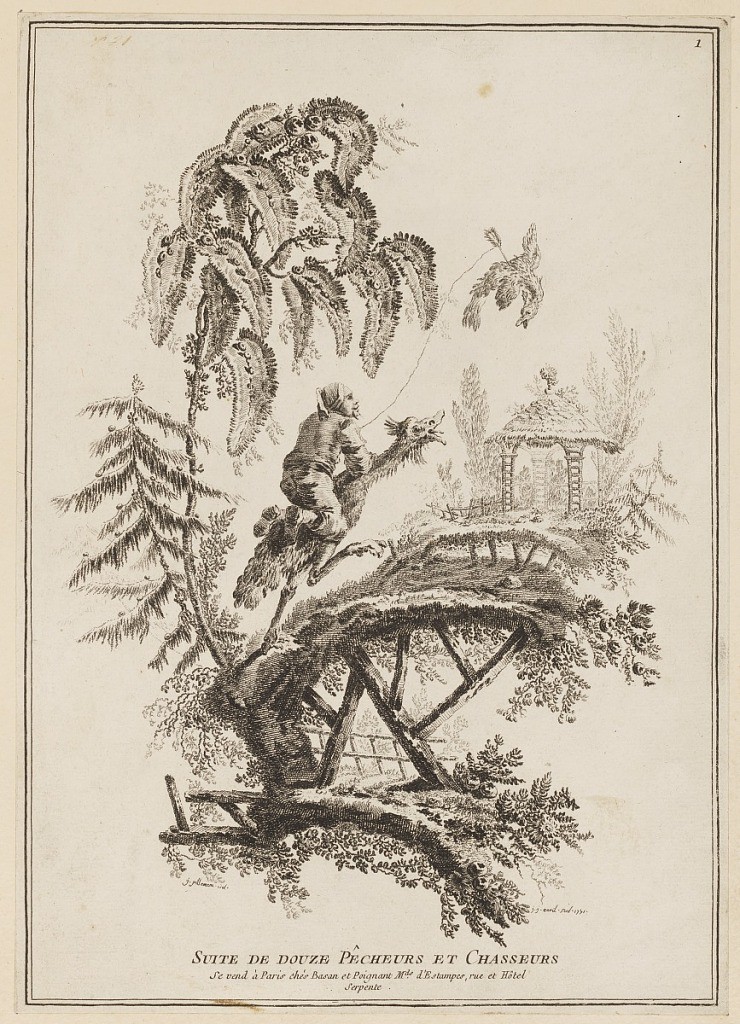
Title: Title Page, "Suite de douze Pêcheurs et Chasseurs"
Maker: Jean-Baptiste Pillement, French, 1728–1808
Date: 1771
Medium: Etching on paper
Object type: Print
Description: Decorative landscape with man riding an ostrich and felling a duck. Two bordering lines. Top, right corner: "1". Bottom: "J. Pillement.del."; "j. j. avril-sculp.1771." Bottom center: "Suite de douze Pêcheurs et Chasseurs / se vend à Paris chés Basan et Poignant Mds d'Estampes, rue et Hôtel / Serpente."